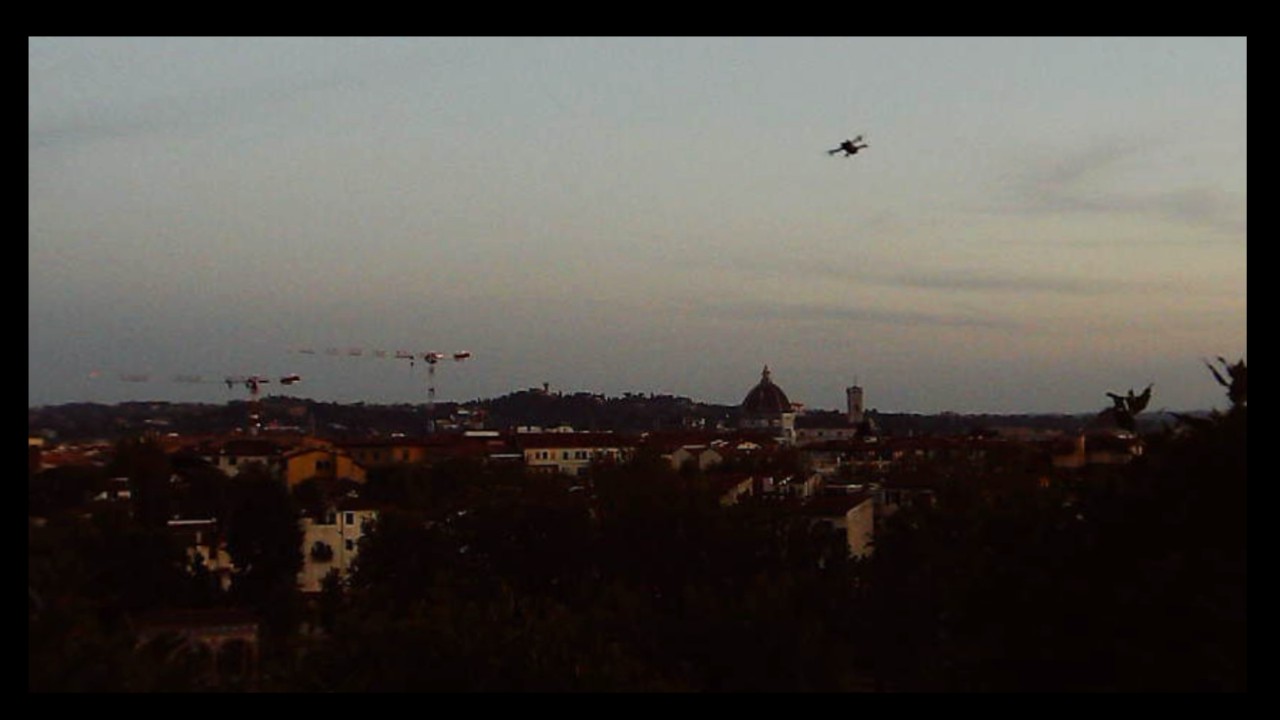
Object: DJI Mini 3